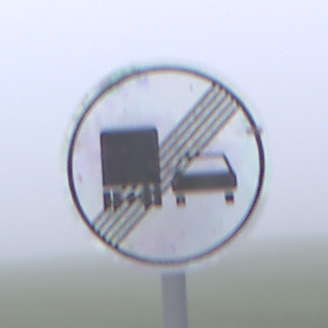
Verkehrszeichen: EndeUeberholverbotKraftfahrzeuge
Umgebung: Outdoor, RoadRail
Tageszeit: MorningAfternoon
Wetter: Overcast
Licht: Natural
Jahreszeit: NotSpecified
Kontrast: LowContrast